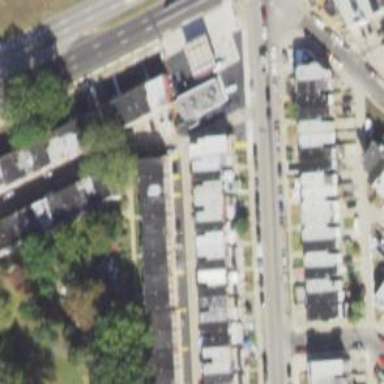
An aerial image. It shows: Alleyway designated as service road.